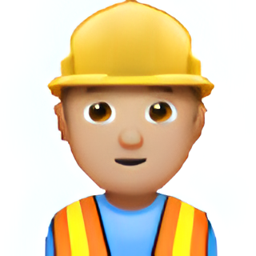
Name: male construction worker type 3
Emoji: 👷🏼‍♂️
Group: People & Body
Sub-group: person-role